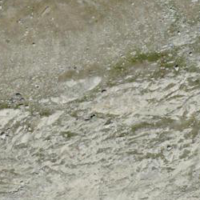
EUNIS habitat code: 48
Species observed at this site:
Euphrasia alpina